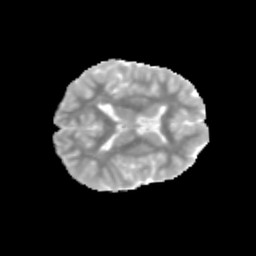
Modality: MD
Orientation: axial
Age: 11
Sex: male
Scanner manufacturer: siemens
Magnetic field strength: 3 T
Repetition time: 3.8 s
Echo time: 0.07 s